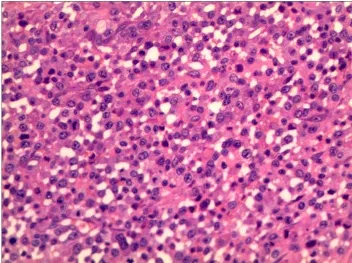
Hematoxylin and eosin (H&E) of relapsed/refractory anaplastic large cell lymphoma. (B) Pathological HE image of the patient's right axillary lymph node (200x).
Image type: pathology (h&e)